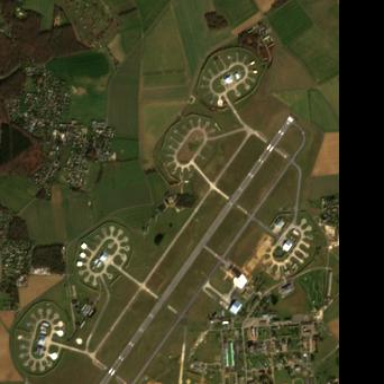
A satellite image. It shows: Military airfield located within aerodrome.